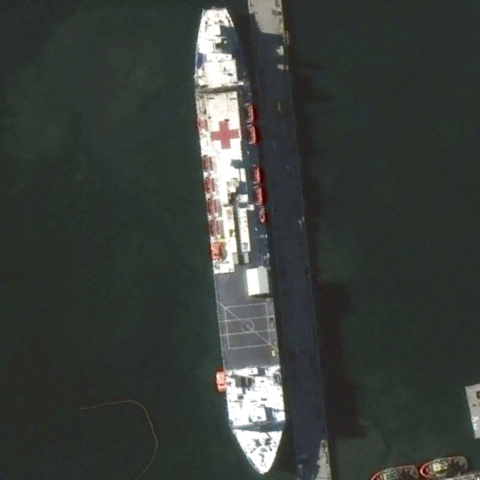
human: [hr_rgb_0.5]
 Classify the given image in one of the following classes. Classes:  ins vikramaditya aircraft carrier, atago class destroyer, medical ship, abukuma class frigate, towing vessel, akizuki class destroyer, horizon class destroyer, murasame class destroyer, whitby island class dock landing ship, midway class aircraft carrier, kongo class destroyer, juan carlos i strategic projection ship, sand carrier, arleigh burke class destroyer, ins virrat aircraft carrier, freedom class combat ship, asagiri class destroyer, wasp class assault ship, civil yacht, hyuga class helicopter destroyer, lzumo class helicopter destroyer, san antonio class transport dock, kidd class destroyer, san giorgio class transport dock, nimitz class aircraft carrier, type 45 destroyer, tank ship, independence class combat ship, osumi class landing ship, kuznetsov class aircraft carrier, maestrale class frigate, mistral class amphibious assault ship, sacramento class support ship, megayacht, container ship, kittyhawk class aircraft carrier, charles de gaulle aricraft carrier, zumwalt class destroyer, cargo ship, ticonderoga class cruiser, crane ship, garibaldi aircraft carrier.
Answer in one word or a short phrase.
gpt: Medical ship